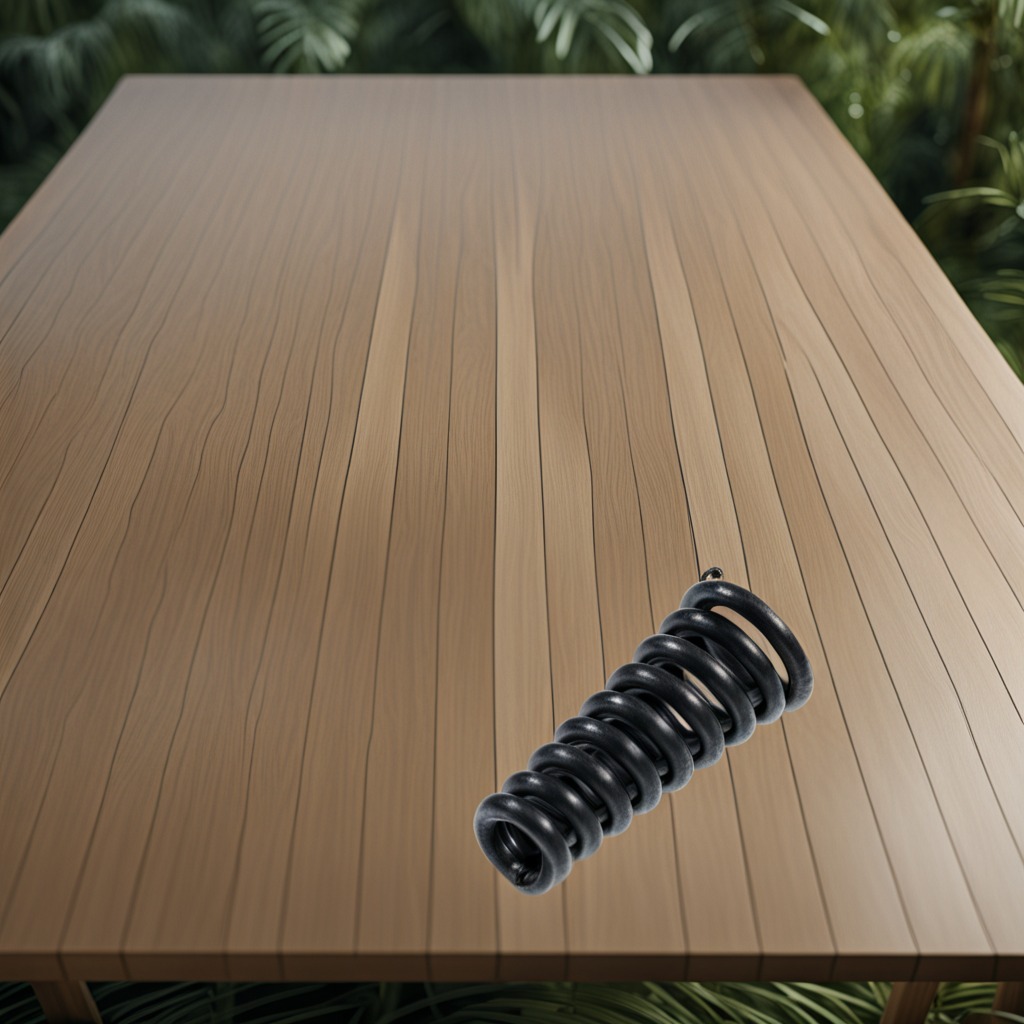
A coiled metal spring lies on a wooden table inside a jungle field workshop tent.